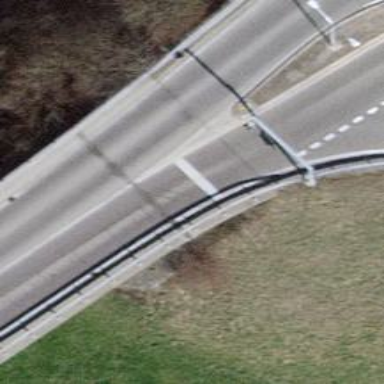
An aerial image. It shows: Road with traffic signals.